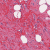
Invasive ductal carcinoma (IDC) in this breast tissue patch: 0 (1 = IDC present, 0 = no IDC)